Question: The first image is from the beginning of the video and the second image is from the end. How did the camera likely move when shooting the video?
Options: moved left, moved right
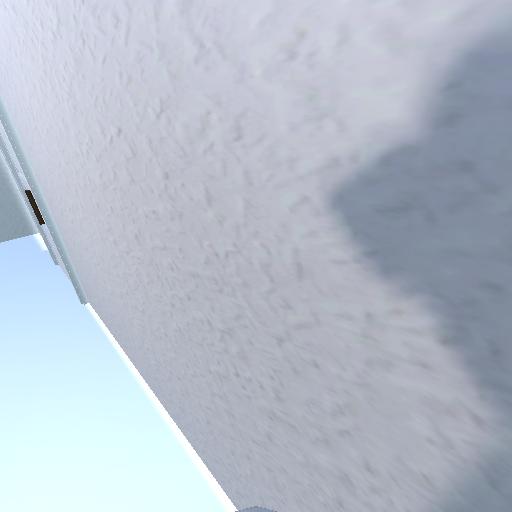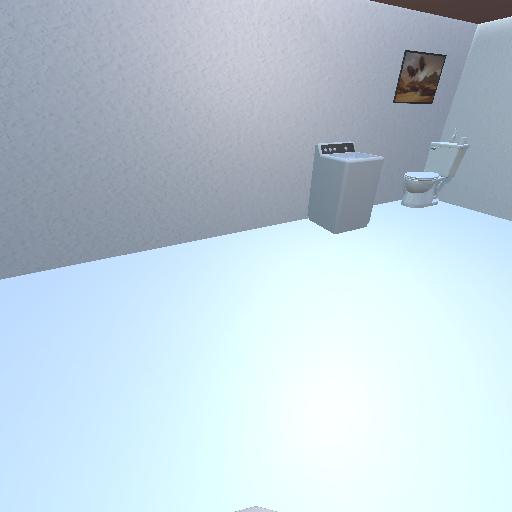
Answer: moved left